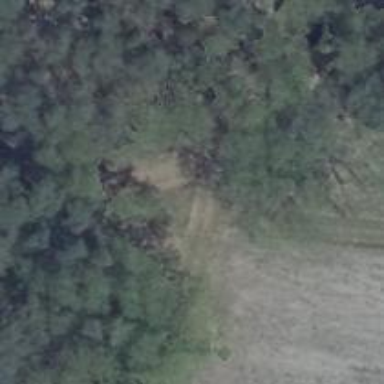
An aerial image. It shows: Hunting stand.